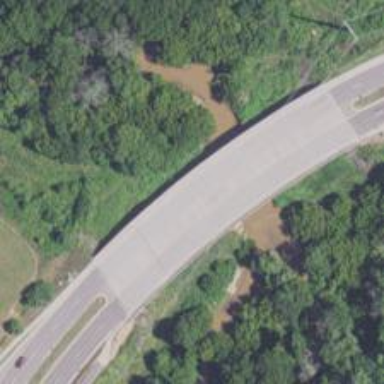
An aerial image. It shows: Secondary road crossing bridge.